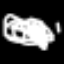
Label: squiggle